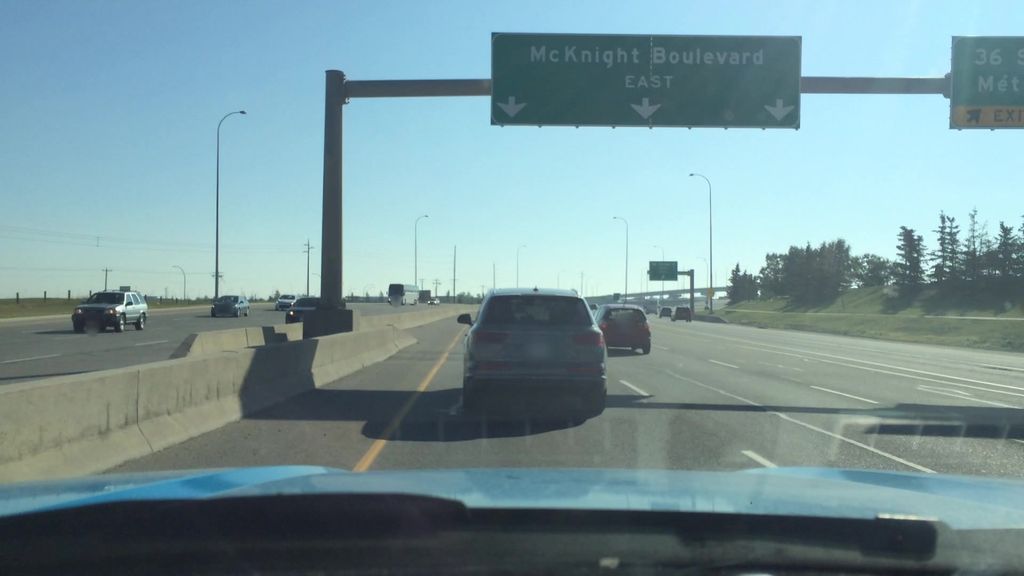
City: calgary